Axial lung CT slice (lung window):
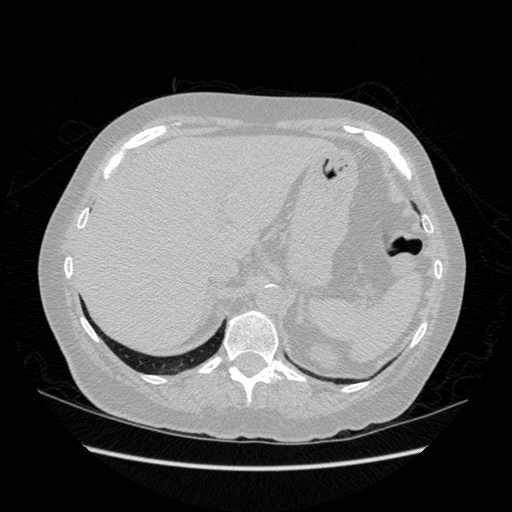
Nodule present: no